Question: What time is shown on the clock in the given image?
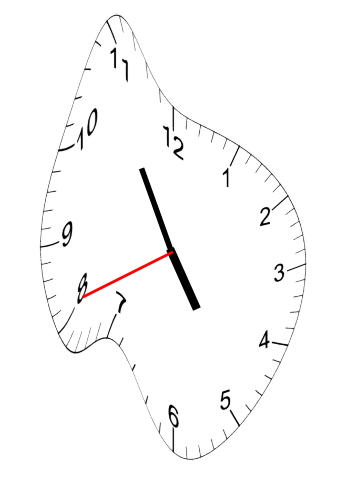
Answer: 04:54:41